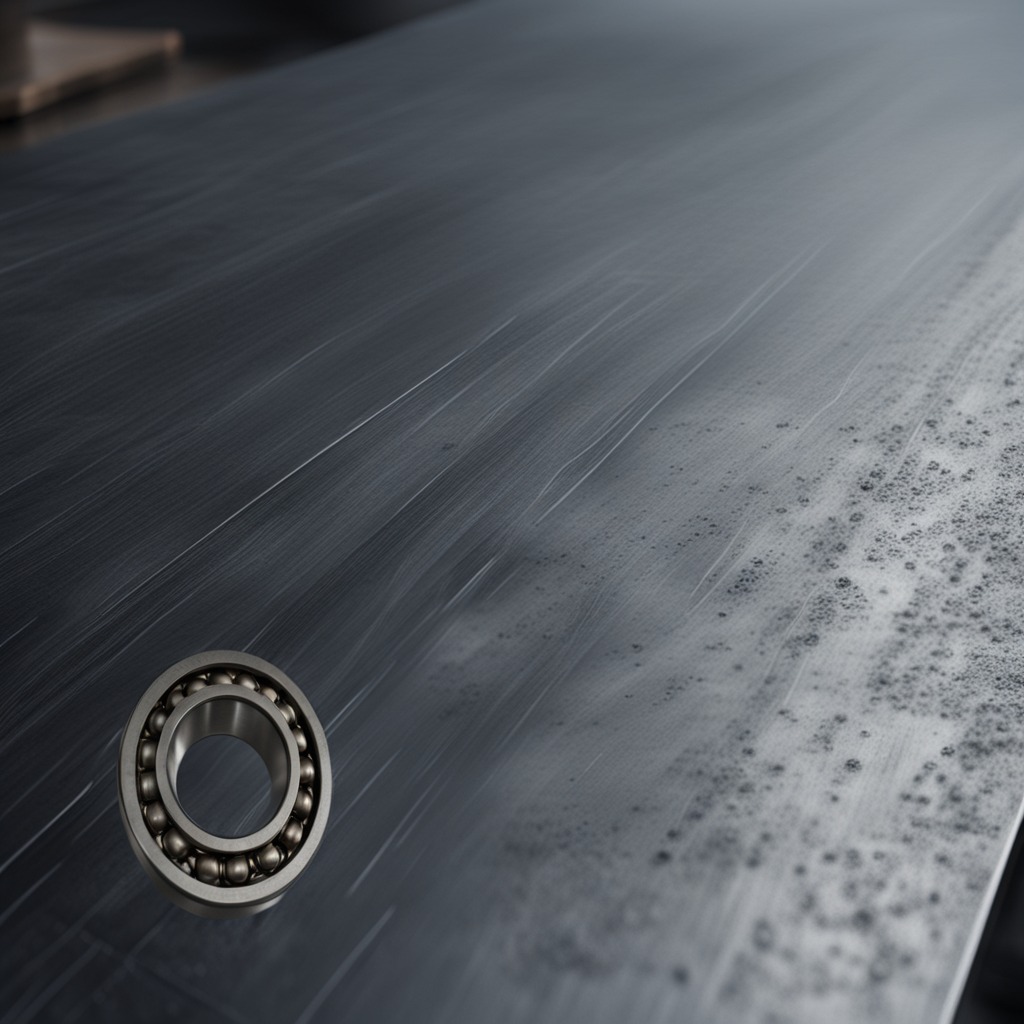
A metal ball bearing is lying on the cold steel table in a mining workshop.